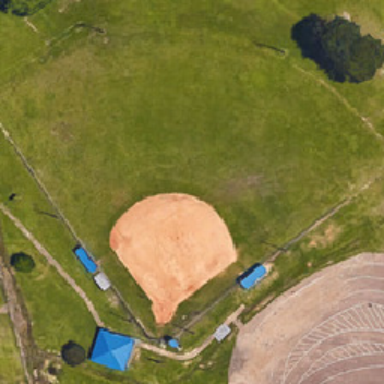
The tree is on one side of the baseball field .